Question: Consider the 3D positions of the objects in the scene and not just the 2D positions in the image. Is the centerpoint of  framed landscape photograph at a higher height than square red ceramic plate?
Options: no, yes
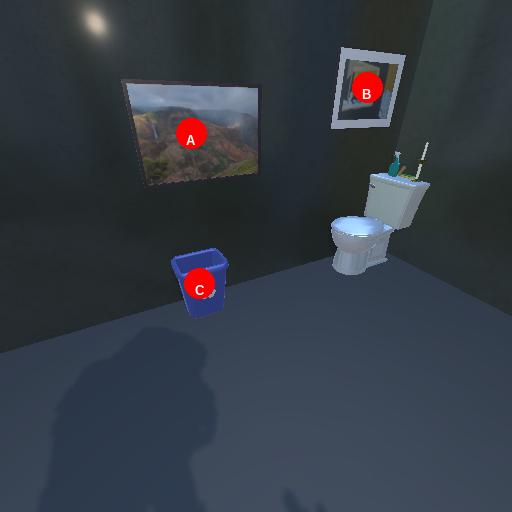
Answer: no